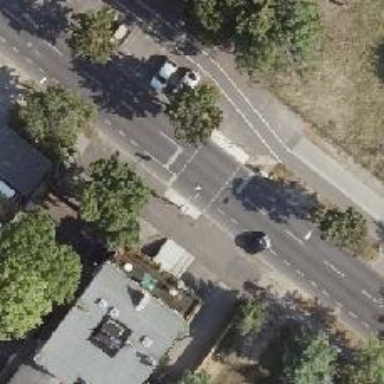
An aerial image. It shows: Footway crossing equipped with traffic signals and traffic-calming table.